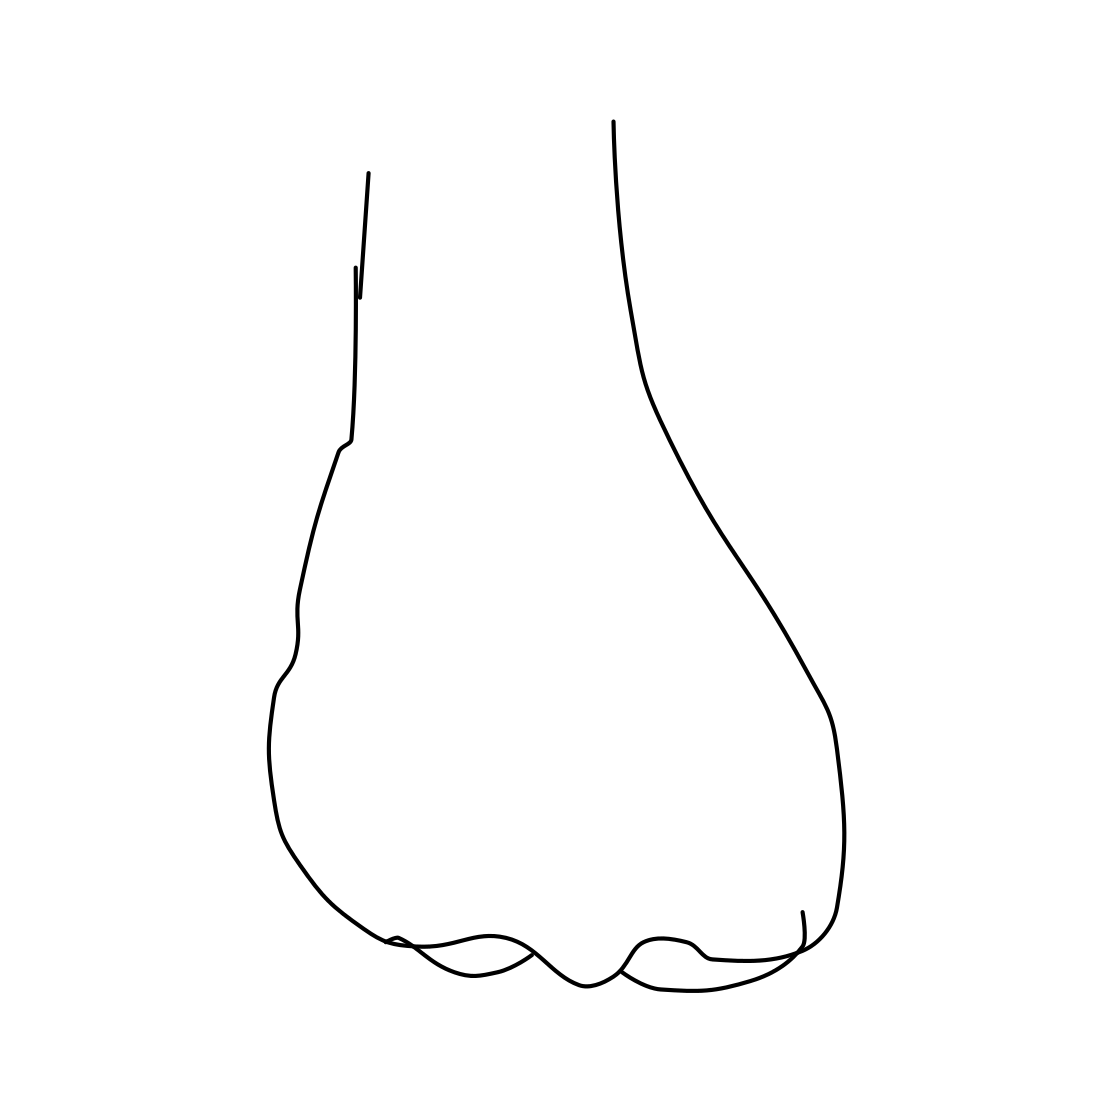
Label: nose